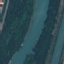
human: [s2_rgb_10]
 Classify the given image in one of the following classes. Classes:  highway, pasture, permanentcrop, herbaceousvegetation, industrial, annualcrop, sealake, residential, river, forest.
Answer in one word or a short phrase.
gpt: River